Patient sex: F
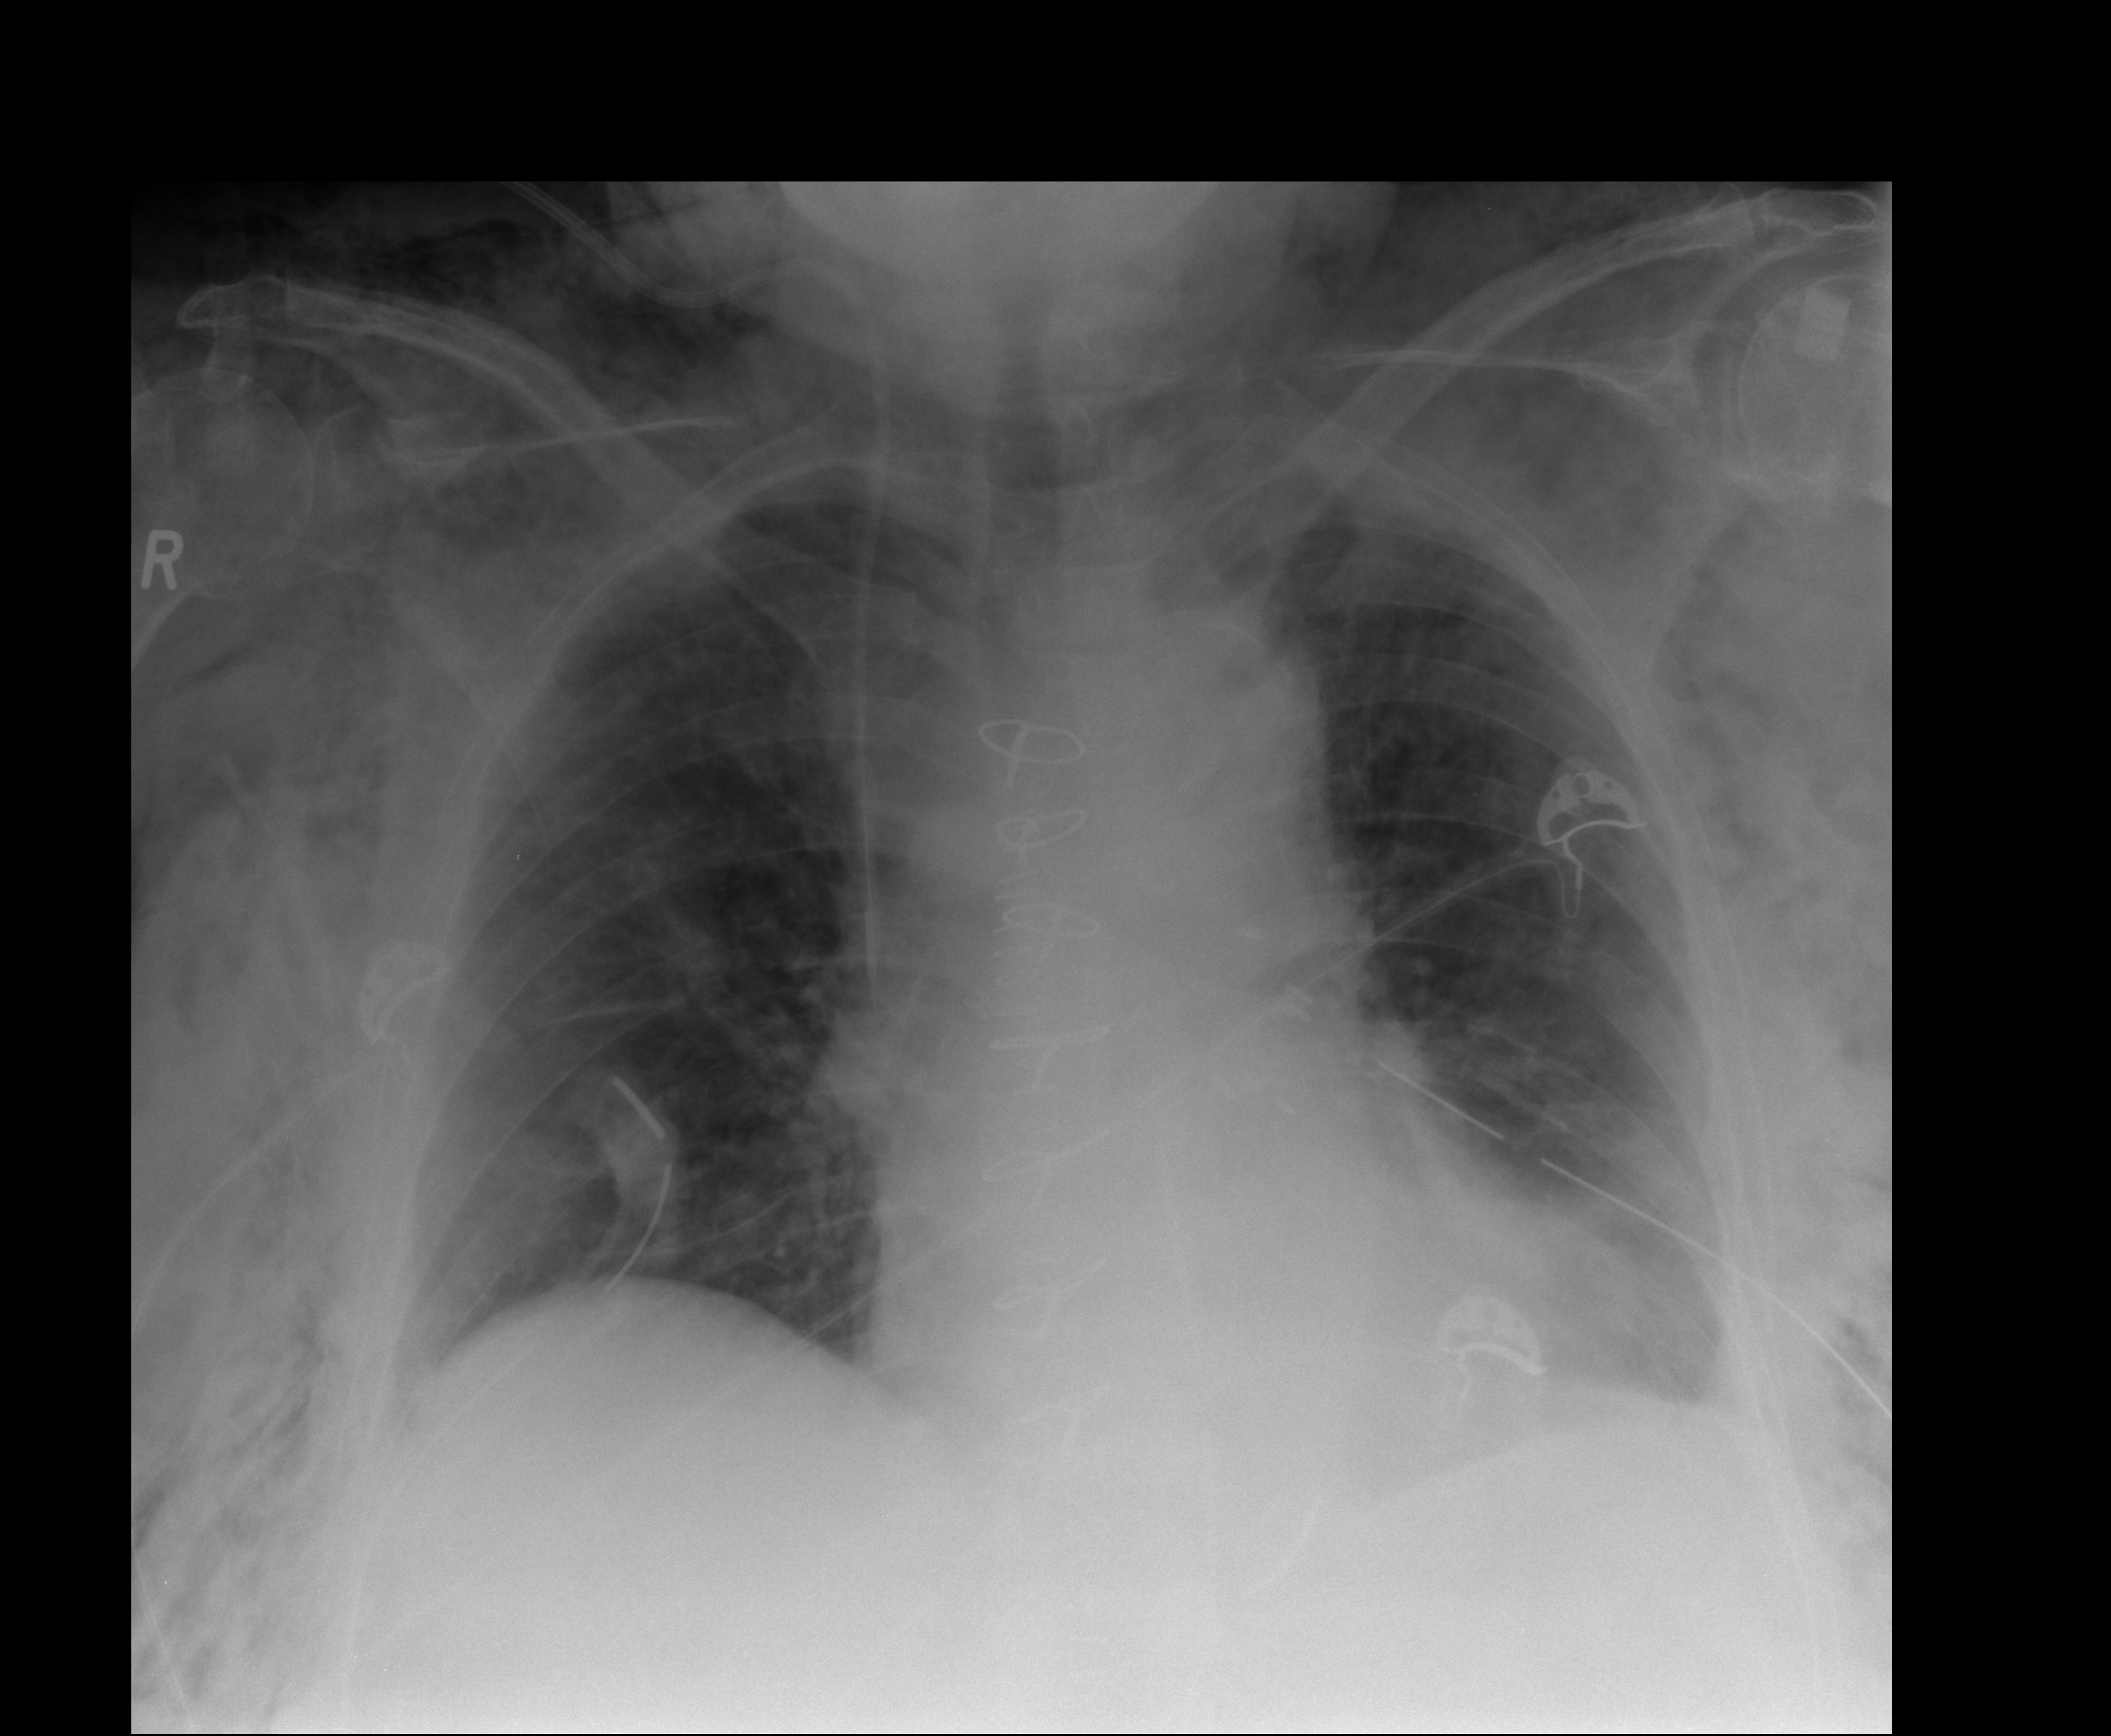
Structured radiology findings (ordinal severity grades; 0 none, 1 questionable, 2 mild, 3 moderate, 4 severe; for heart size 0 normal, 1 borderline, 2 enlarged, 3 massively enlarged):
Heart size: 2
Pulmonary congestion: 2
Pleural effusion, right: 1
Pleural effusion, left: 2
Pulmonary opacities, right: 1
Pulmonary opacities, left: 1
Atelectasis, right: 2
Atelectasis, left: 2